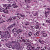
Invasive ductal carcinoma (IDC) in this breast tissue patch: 1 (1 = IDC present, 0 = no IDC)